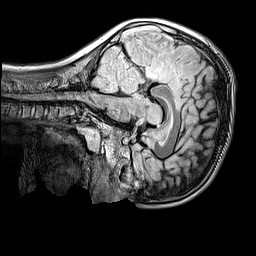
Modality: FLAIR
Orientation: sagittal
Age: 10
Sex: male
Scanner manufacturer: siemens
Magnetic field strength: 3 T
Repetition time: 5 s
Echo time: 0.388 s